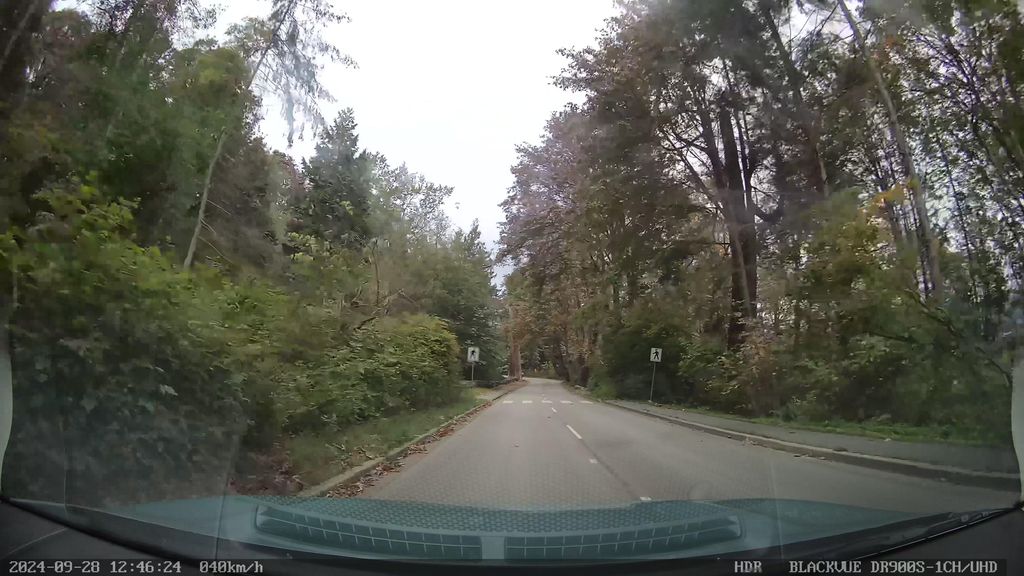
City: vancouver